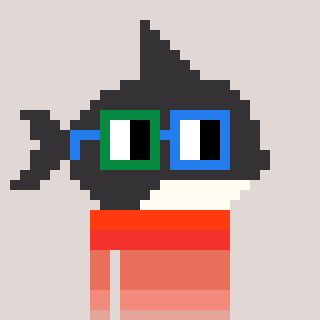
a pixel art character with square green and blue glasses, a orca-shaped head and a computerblue-colored body on a warm background